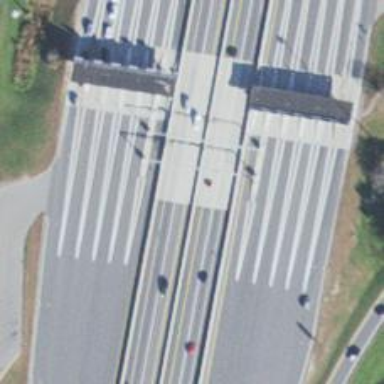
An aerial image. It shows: Toll gantry on the road.